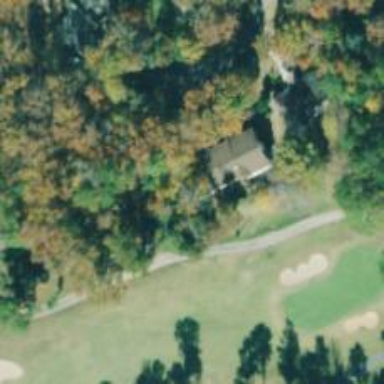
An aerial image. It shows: Path for both road and golf.